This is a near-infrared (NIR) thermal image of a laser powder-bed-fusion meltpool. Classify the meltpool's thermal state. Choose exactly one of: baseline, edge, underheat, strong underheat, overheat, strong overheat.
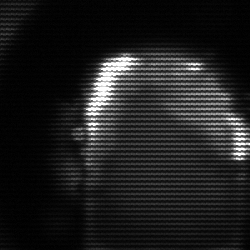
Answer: baseline